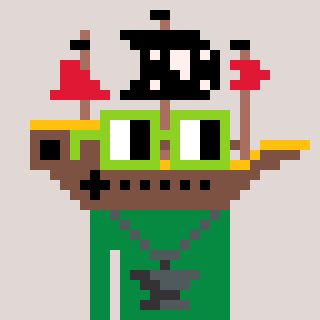
a pixel art character with square light green glasses, a pirateship-shaped head and a green-colored body on a warm background